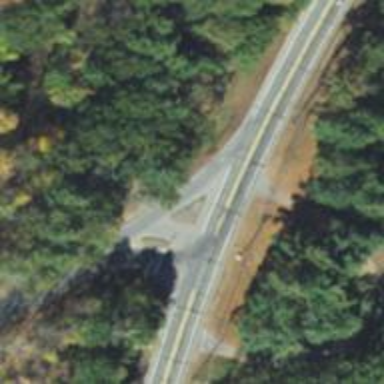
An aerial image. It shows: Primary road with asphalt surface.